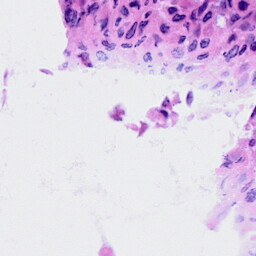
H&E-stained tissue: Cervix